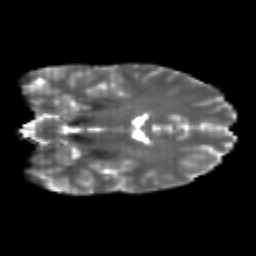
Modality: T2w
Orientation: coronal
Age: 25
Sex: male
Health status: healthy
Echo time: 0.074 s